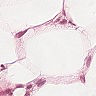
Metastatic tissue present: no